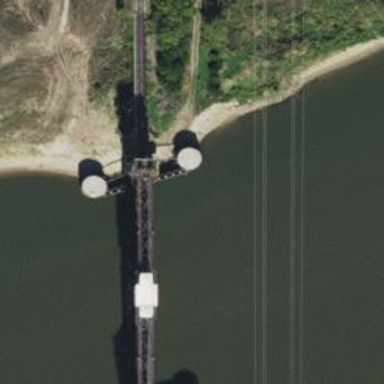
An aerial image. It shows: Lift bridge for railway traffic.